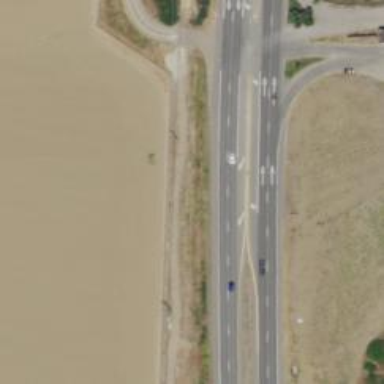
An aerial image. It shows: Asphalt trunk highway.